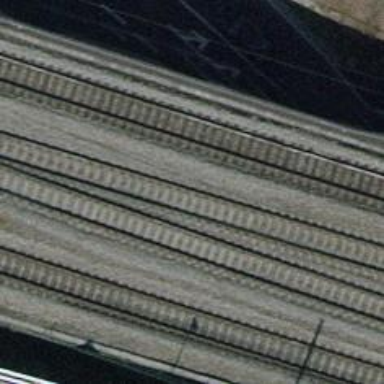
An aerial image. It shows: Bridge with single railway track electrified by contact line.